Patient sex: F
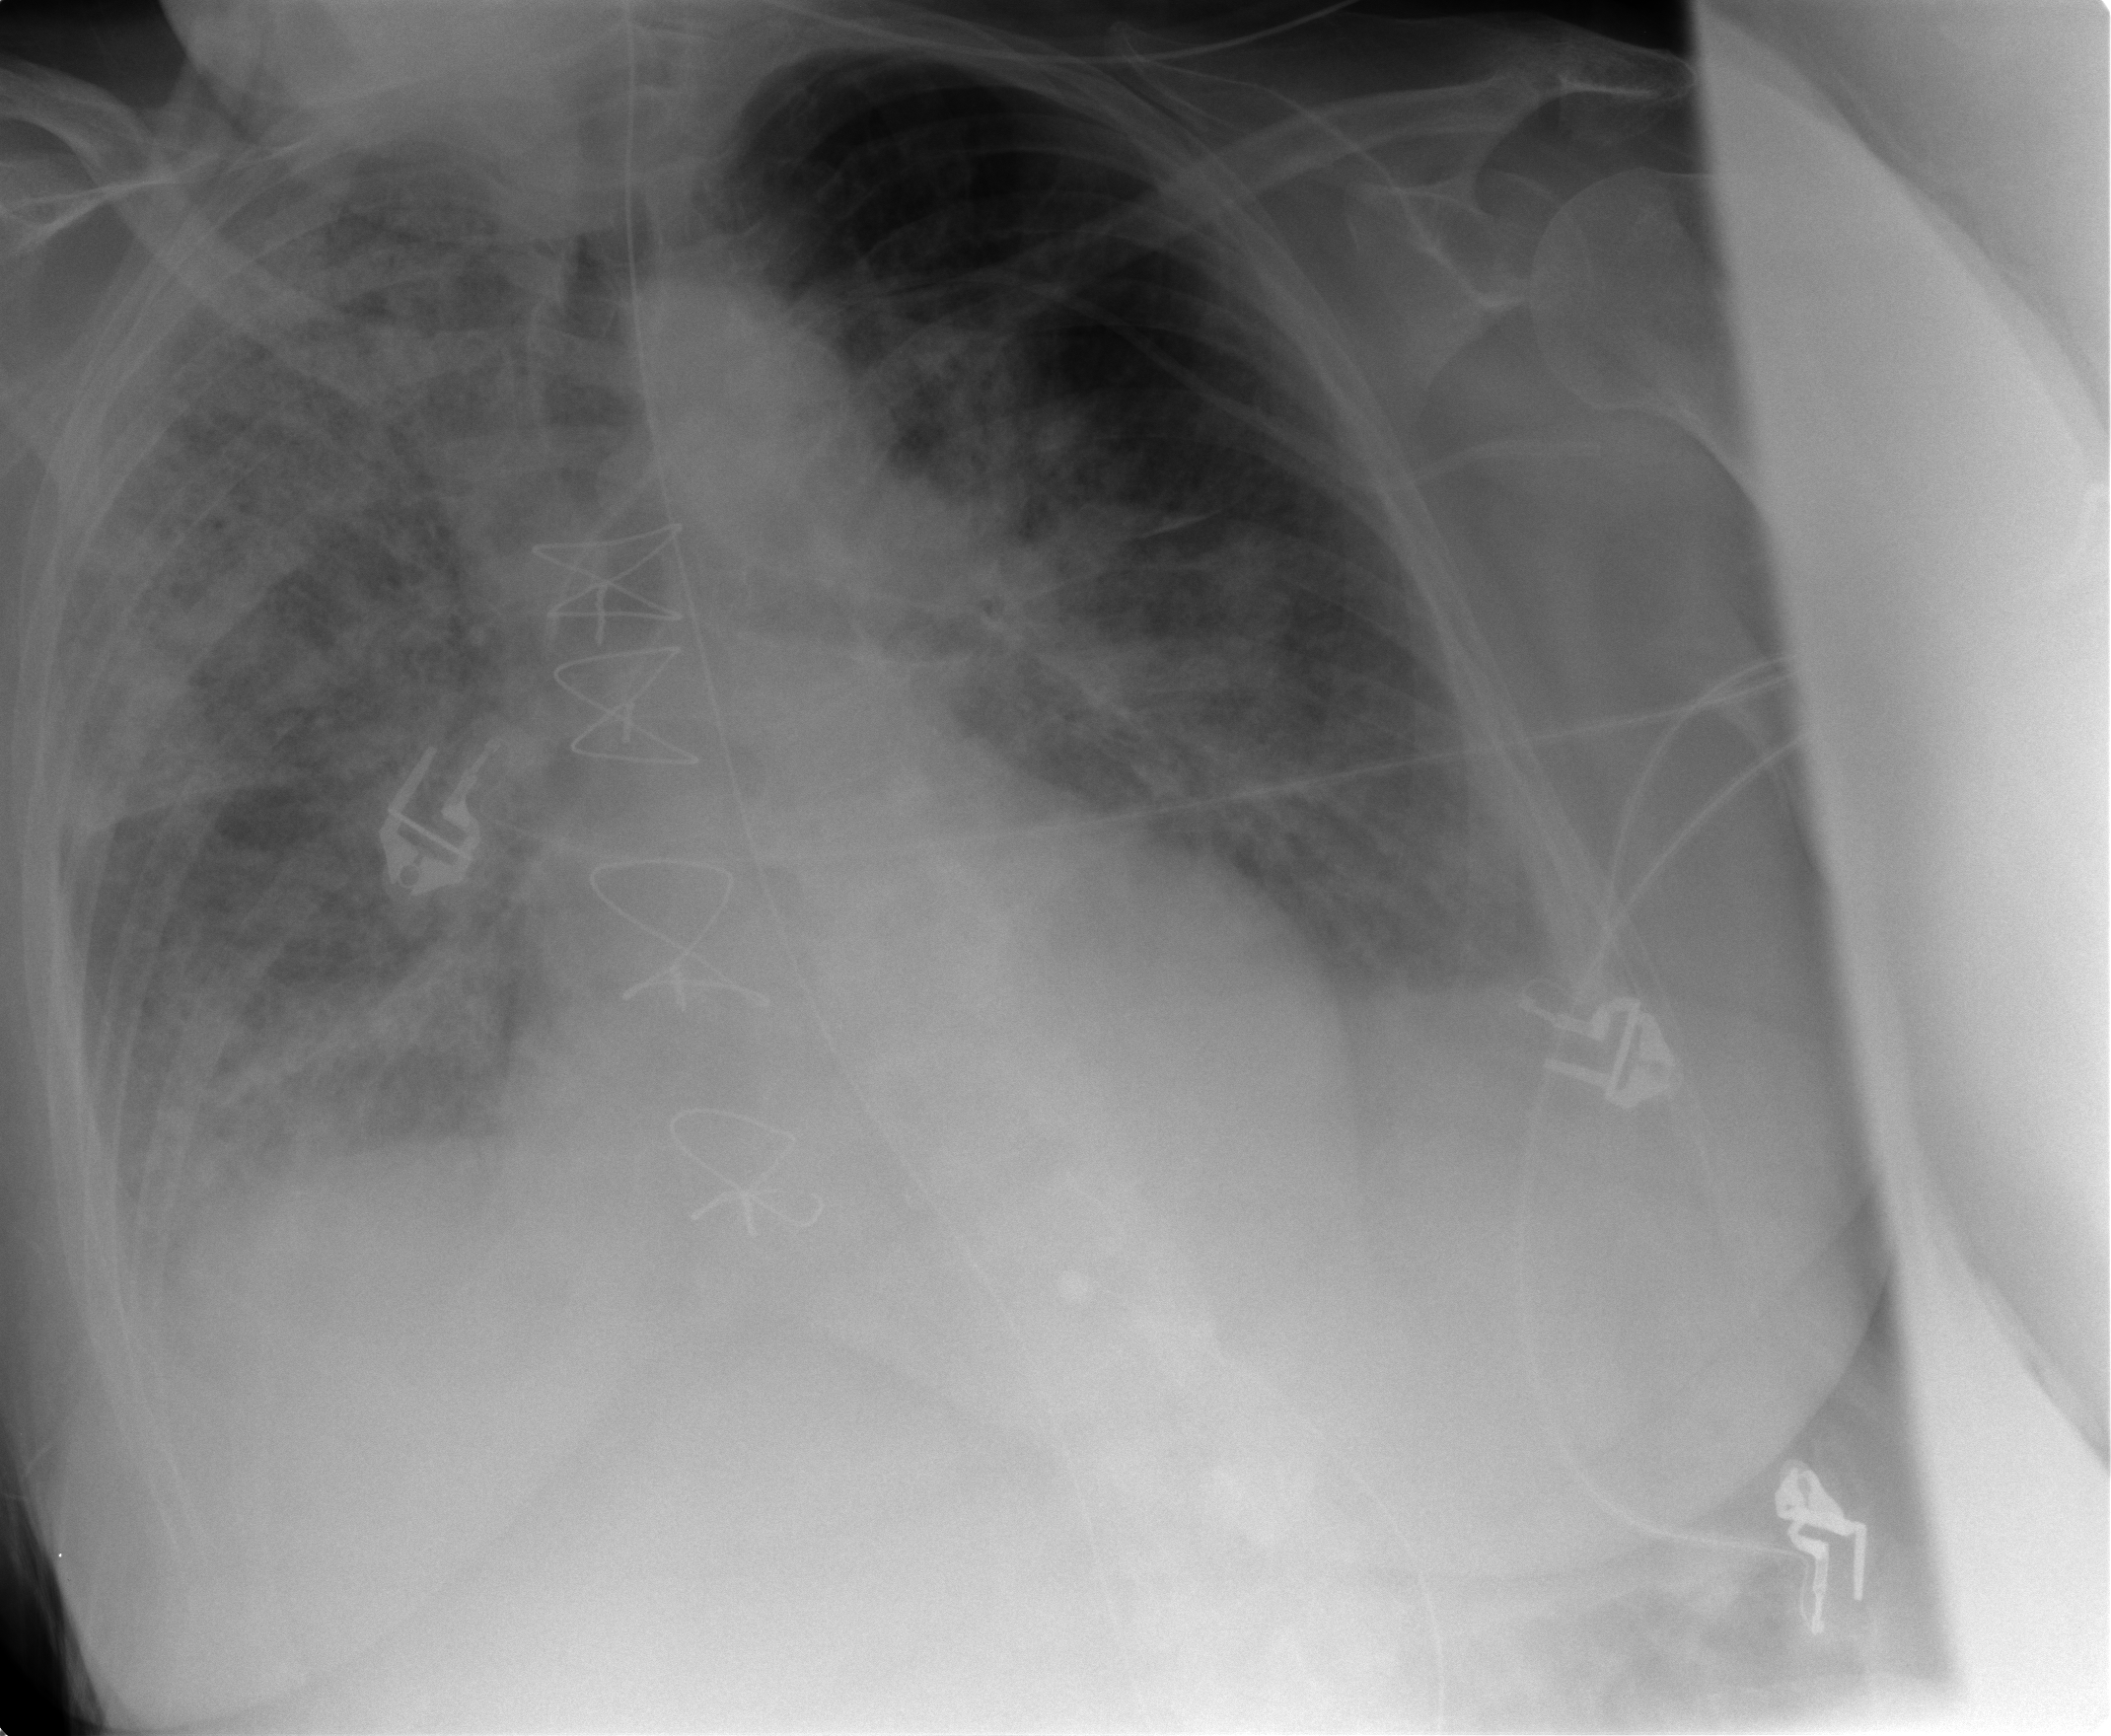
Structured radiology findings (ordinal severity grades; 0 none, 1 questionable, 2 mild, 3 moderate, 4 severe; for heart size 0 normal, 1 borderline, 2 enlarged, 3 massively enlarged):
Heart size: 2
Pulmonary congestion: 3
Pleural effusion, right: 2
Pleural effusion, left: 2
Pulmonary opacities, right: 4
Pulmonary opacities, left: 3
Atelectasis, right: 3
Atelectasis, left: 2